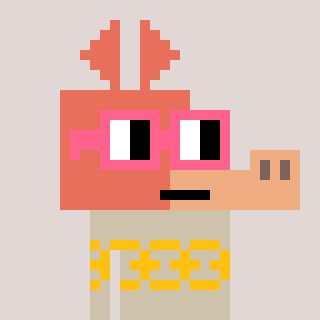
a pixel art character with square pink glasses, a aardvark-shaped head and a bege-colored body on a warm background